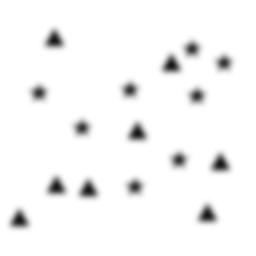
Squares: 0
Triangles: 8
Stars: 8
Total shapes: 16